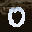
Label: 0